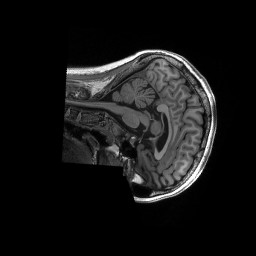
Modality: T1w
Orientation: sagittal
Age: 20
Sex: female
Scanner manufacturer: siemens
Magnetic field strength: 3 T
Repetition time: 2.53 s
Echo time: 0.0033 s